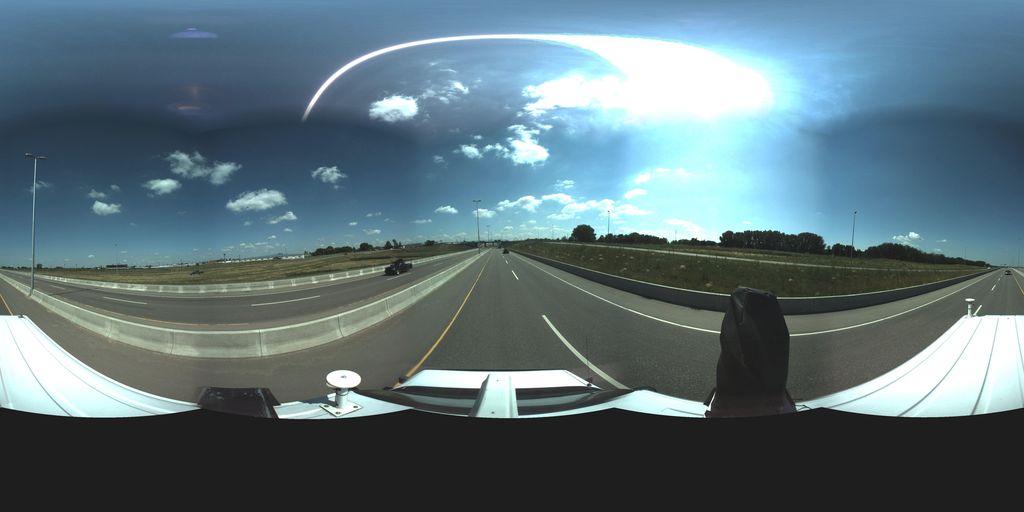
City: saskatoon